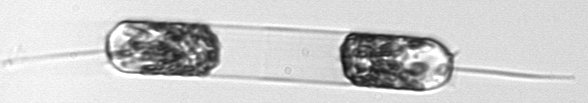
Label: Ditylum_brightwellii